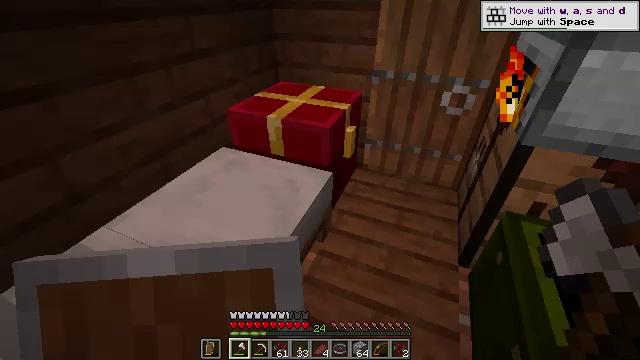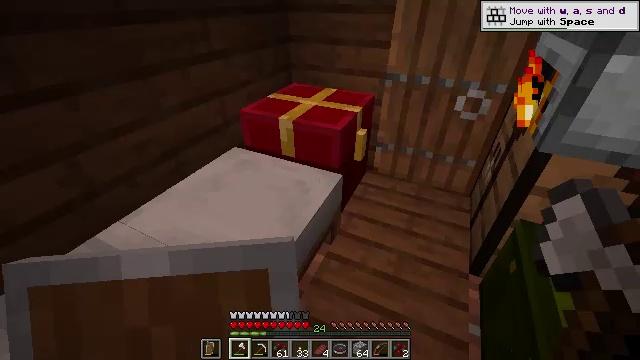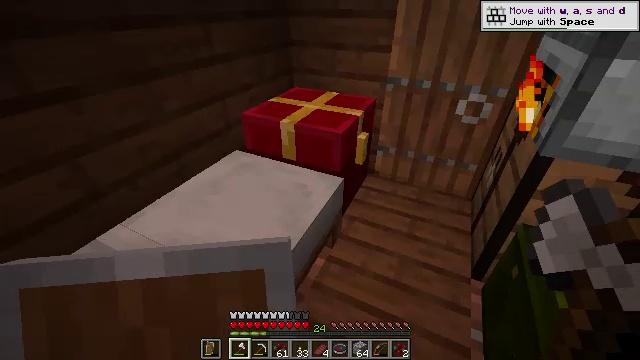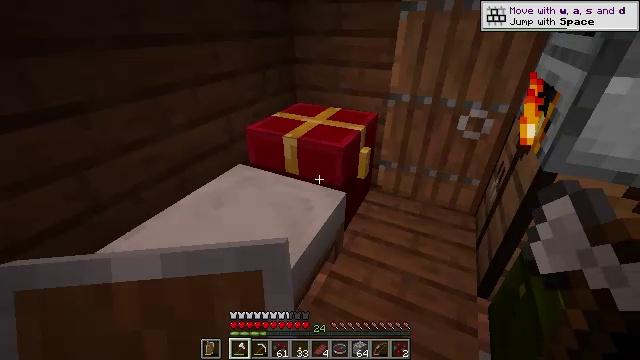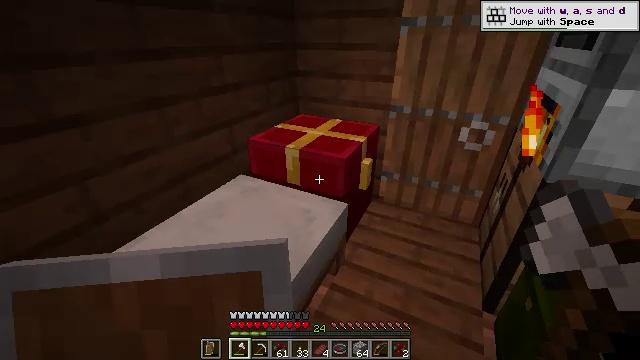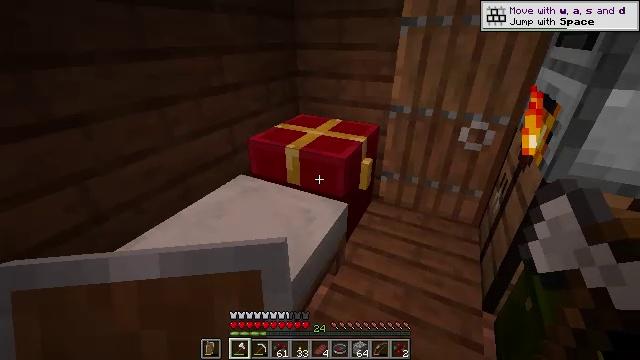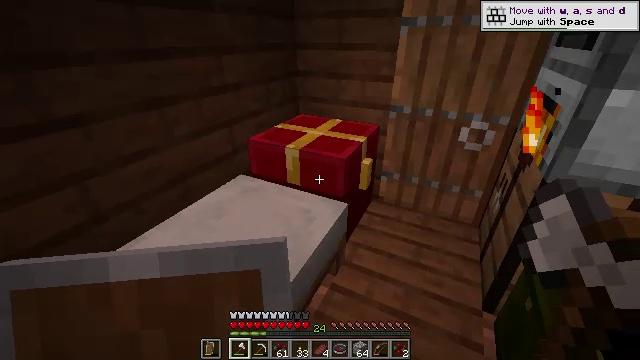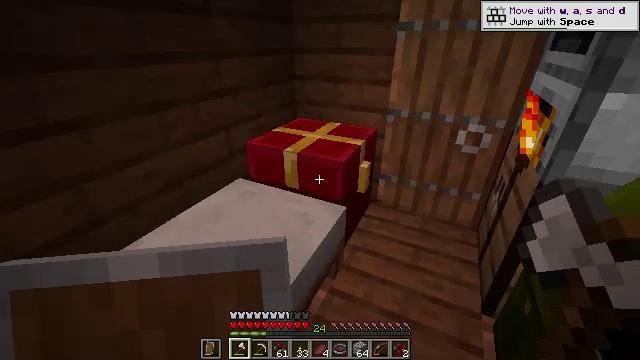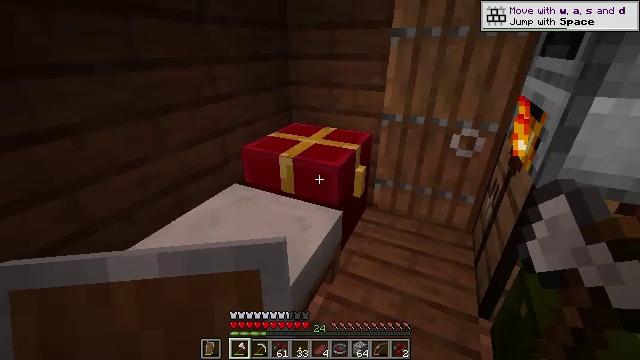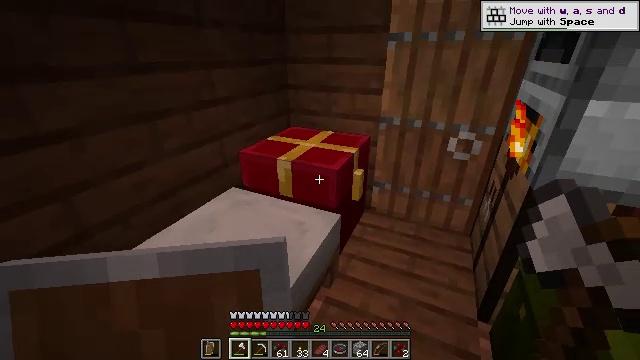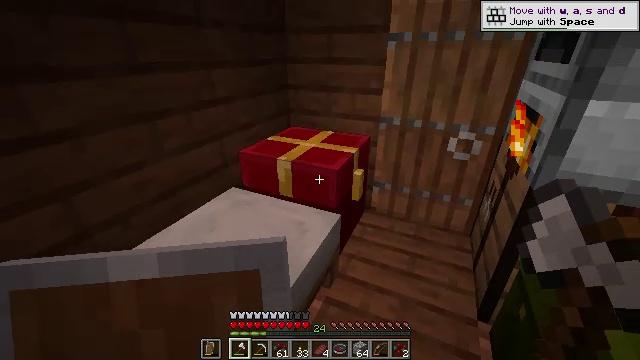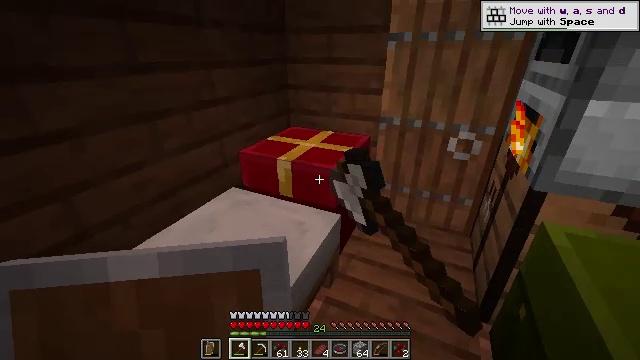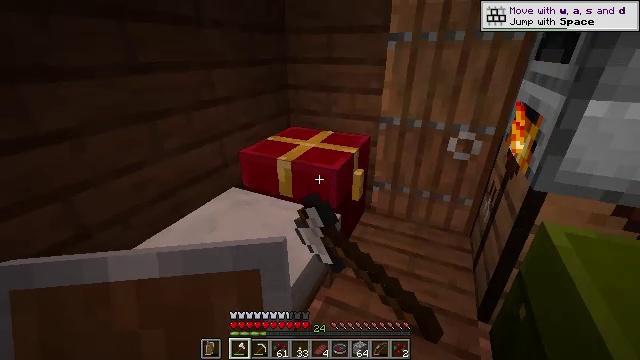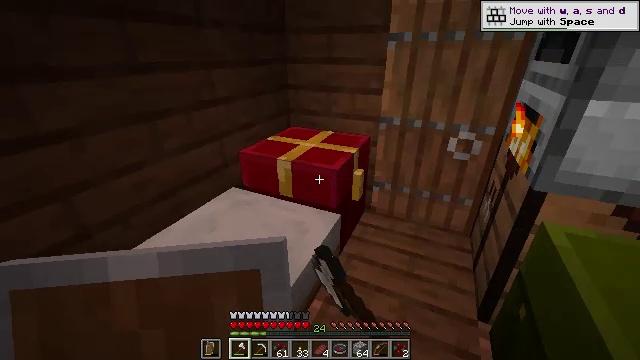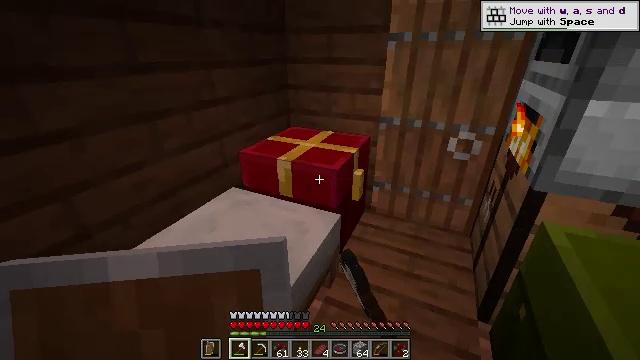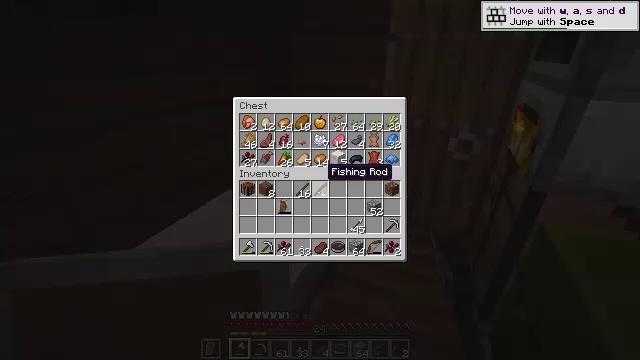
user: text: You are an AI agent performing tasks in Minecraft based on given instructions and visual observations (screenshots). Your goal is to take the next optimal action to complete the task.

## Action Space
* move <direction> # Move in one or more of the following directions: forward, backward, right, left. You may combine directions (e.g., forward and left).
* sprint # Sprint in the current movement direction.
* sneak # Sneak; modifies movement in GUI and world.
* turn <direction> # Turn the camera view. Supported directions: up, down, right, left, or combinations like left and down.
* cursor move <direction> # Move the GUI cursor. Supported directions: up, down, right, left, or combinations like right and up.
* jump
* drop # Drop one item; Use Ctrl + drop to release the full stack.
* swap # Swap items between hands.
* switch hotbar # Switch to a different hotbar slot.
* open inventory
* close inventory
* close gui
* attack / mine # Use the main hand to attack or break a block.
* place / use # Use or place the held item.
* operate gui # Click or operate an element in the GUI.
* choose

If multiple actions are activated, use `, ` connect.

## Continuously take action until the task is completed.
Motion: motion action
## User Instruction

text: Create a carrot on a stick with a rod and carrot.
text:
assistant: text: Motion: turn left
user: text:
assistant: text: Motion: no_op
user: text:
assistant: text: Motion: turn up
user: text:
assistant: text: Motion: turn up
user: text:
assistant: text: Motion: no_op
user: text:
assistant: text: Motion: no_op
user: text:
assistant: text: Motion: no_op
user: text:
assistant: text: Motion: turn right and up
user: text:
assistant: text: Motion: no_op
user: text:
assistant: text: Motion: use / place
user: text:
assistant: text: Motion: use / place
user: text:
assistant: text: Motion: use / place
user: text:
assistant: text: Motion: use / place
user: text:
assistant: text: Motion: no_op
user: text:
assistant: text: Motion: open gui
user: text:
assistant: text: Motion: no_op
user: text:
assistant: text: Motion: no_op
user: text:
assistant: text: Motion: no_op
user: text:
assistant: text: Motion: no_op
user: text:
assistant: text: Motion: no_op
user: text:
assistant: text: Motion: no_op
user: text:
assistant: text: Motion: no_op
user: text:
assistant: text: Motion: no_op
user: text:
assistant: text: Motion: no_op
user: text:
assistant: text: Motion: cursor move up
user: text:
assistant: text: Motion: no_op
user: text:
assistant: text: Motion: no_op
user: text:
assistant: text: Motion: cursor move left
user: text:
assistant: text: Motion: cursor move left
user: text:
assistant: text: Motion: no_op